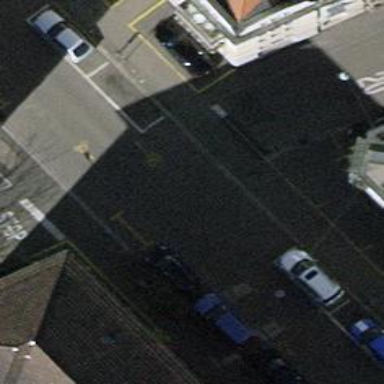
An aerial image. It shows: Unmarked crossing with traffic calming table.